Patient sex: M
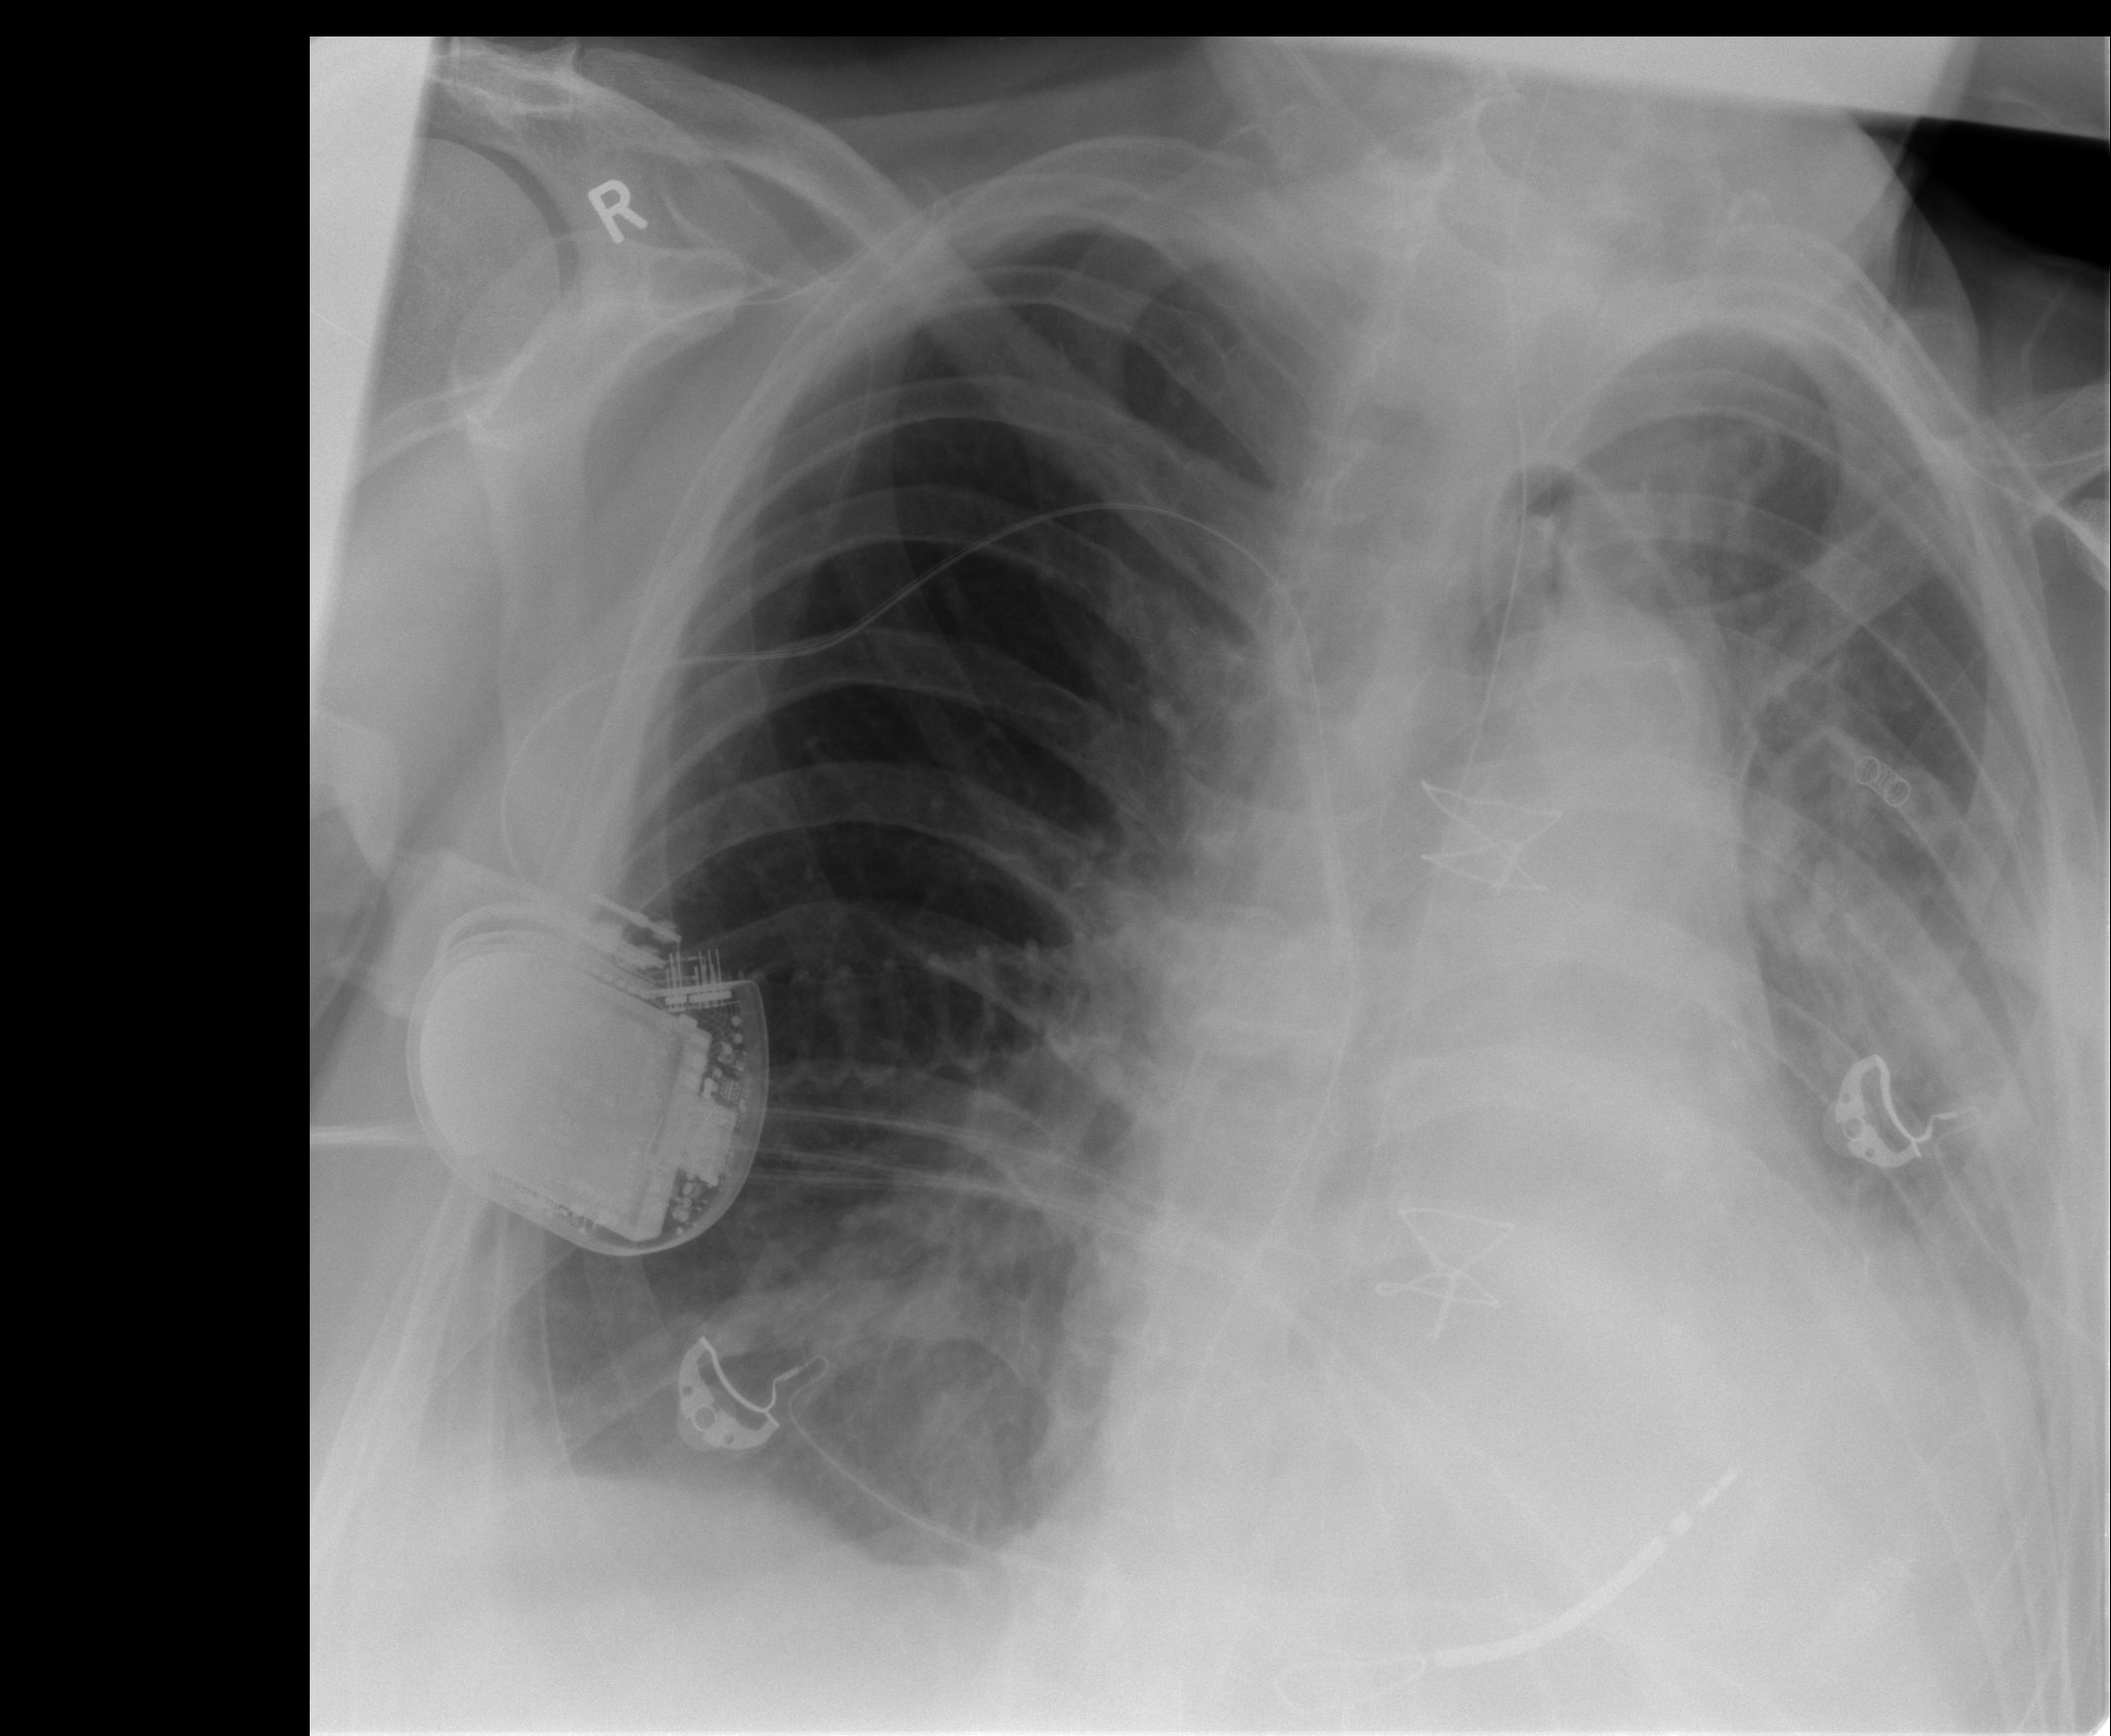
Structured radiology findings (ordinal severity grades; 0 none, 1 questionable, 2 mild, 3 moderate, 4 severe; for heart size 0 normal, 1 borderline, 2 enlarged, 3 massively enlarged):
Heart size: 3
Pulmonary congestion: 0
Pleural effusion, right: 2
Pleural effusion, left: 3
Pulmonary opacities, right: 1
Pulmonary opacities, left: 2
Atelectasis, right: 2
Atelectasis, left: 2